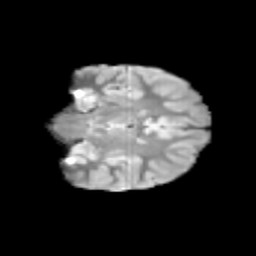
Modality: T2w
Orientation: coronal
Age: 9
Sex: female
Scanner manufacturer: siemens
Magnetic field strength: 3 T
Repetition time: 3.8 s
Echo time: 0.07 s